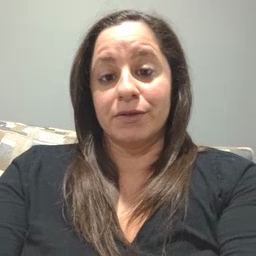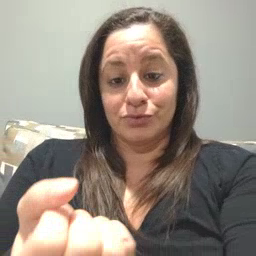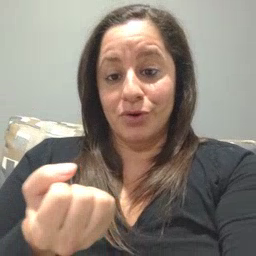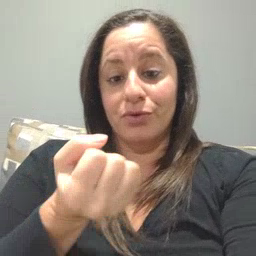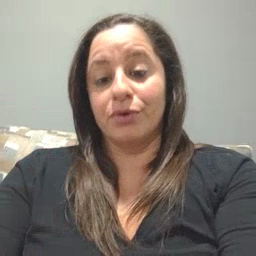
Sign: drawer